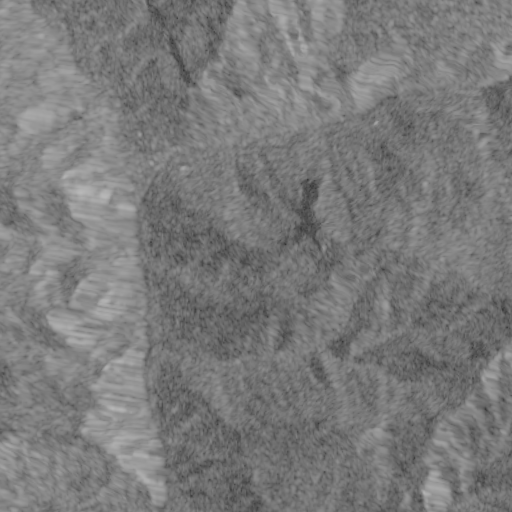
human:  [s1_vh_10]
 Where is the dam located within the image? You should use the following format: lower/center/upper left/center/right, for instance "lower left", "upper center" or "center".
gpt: The dam is located in the upper right of the image.
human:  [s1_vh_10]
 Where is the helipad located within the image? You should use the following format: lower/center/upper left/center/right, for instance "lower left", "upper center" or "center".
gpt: The helipad is located in the upper left of the image.
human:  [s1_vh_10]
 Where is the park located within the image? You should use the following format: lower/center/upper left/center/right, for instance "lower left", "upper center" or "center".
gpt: The park is located in the upper left of the image.
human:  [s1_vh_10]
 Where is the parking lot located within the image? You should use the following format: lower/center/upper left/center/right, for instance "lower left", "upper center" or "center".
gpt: The parking lot is located in the upper left of the image.
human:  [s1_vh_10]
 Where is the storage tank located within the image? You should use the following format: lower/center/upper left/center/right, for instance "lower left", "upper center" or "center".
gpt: The storage tank is located in the upper left of the image.
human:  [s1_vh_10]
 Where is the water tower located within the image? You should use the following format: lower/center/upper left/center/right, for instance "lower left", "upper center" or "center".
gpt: The water tower is located in the center of the image.
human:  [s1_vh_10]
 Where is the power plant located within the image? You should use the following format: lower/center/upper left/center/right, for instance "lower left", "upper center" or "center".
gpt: There is no power plant in the image.

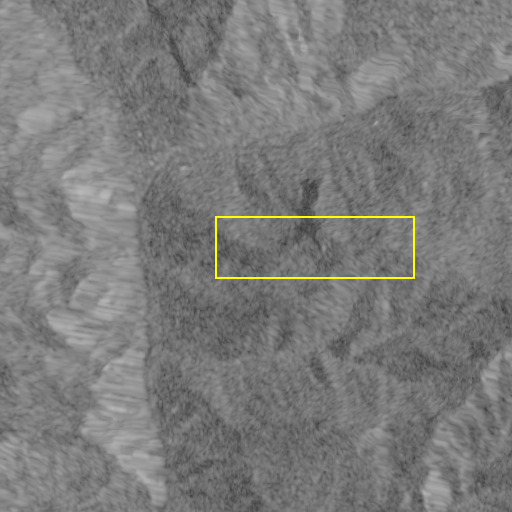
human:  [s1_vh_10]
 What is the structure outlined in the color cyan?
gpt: There is no cyan outline.
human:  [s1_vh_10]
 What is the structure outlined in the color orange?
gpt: There is no structure outlined in orange.